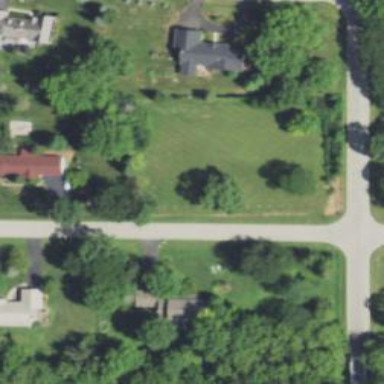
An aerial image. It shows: Driveway.